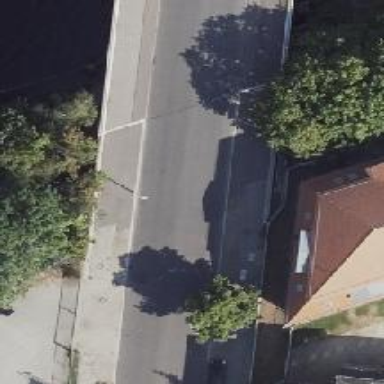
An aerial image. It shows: There is parking obstacle present.